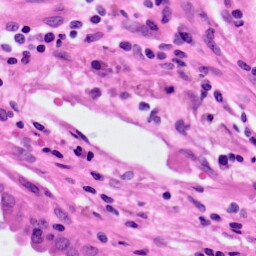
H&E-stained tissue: Lung